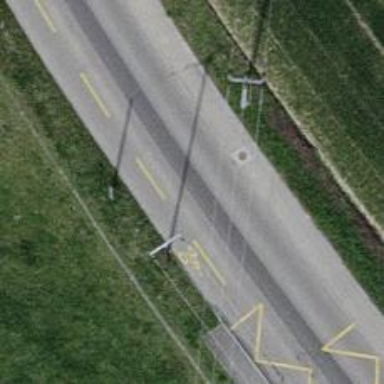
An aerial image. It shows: Tertiary road with asphalt surface. There is cycle lane on the left side of the road.